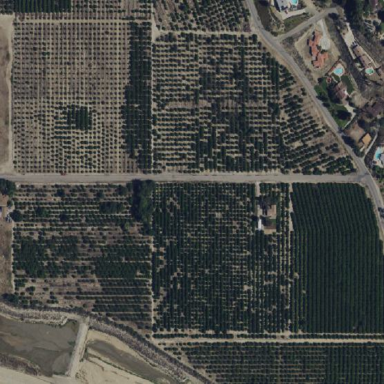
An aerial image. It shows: Orchard.